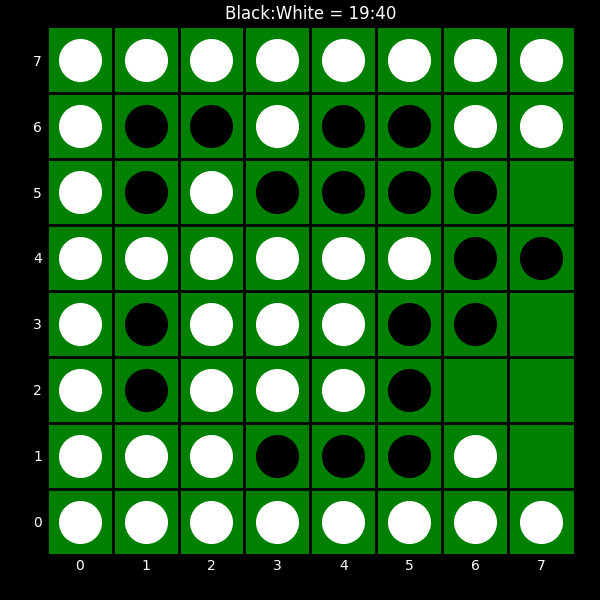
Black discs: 19
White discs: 40